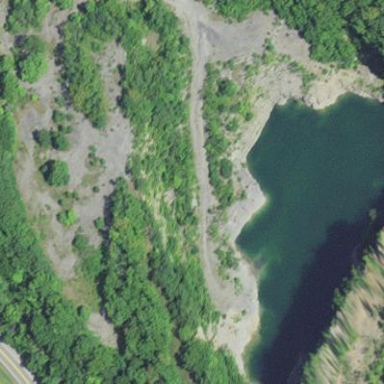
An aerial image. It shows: Quarry area.